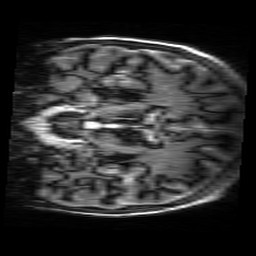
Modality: MP2RAGE
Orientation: coronal
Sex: male
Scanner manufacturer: siemens
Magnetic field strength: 3 T
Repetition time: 5 s
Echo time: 0.00355 s